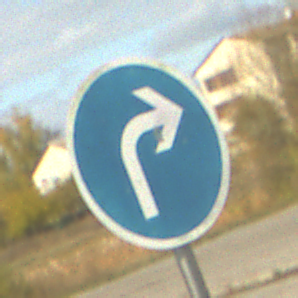
Verkehrszeichen: VorgeschriebeneFahrtrichtungRechts
Umgebung: Outdoor, RoadRail
Tageszeit: MorningAfternoon
Wetter: PartlyCloudy
Licht: Natural
Jahreszeit: NotSpecified
Kontrast: HighContrast